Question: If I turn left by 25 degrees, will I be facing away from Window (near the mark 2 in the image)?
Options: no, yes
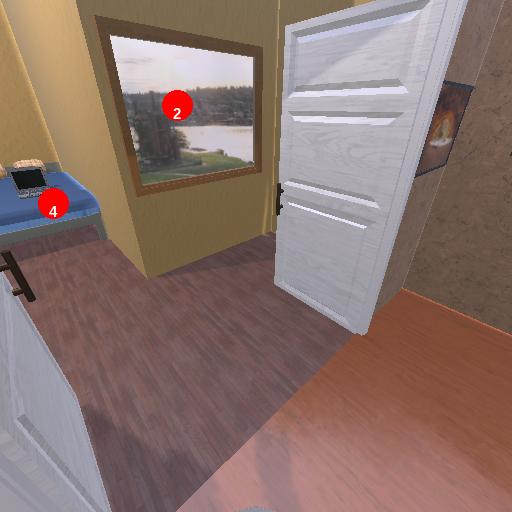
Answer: no